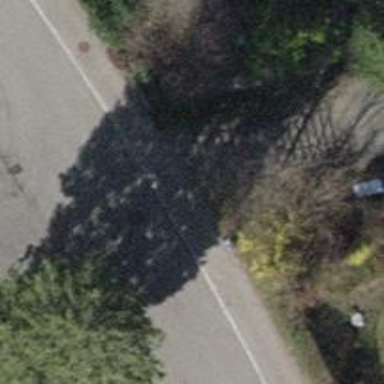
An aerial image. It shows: Set of steps on the road with ramp.